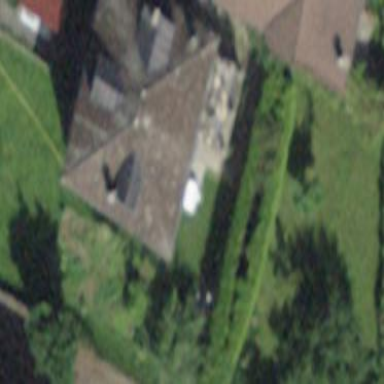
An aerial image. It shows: Detached building.